Current action and preconditions to check: trajectory_clear

Your task: For each precondition in the list above, predict whether it will hold at this action.

Consider the current scene as observed from the mobile robot's camera, and analyze the predicted future states of all dynamic agents (e.g., people, animals, vehicles, or any moving entities) within the NEXT SECOND.

IMPORTANT: Only answer "very likely" if you are absolutely certain—based on strong, clear evidence—that a dynamic agent will violate the precondition in the predicted future state. Do NOT answer "very likely" for unlikely, ambiguous, or low-probability risks.

Ask yourself for each precondition: Is there a high probability, with clear and convincing evidence, that the predicted future states of any dynamic agent will interfere with the predicted future state of the currently executing action within the NEXT SECOND, causing that precondition to fail?

Assess the risk level based on these predictions. Use "likely" or "very likely" if motions create a clear risk of interference.

Use "neutral" or "improbable" if agents are nearby but their predicted paths are clearly diverging or non-conflicting.

Failure Risk Categories: "very improbable", "improbable", "neutral", "likely", "very likely"

Answer Format: Output ONLY the probability_of_failure value from these categories: "very improbable", "improbable", "neutral", "likely", "very likely"

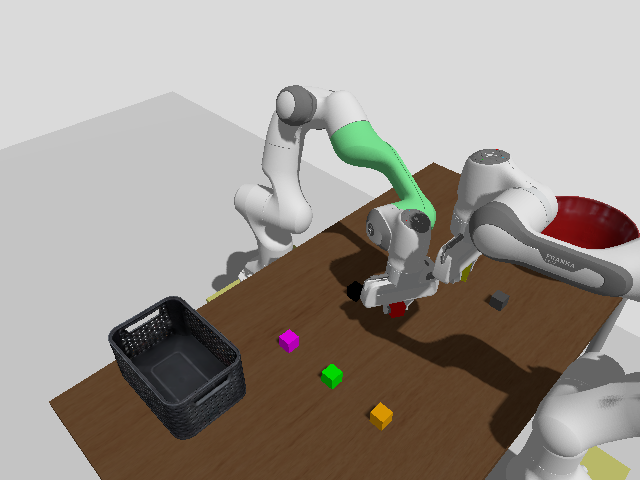

Answer: improbable